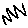
Label: zigzag